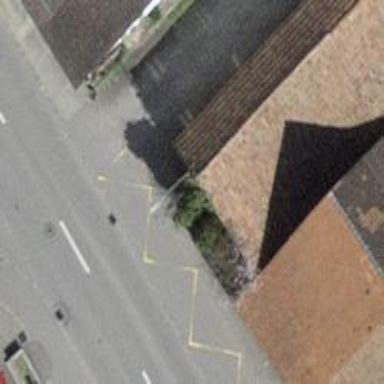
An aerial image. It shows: Platform for public transport. The platform is located by the road.